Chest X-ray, PA view. Patient: 54 years old, sex F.
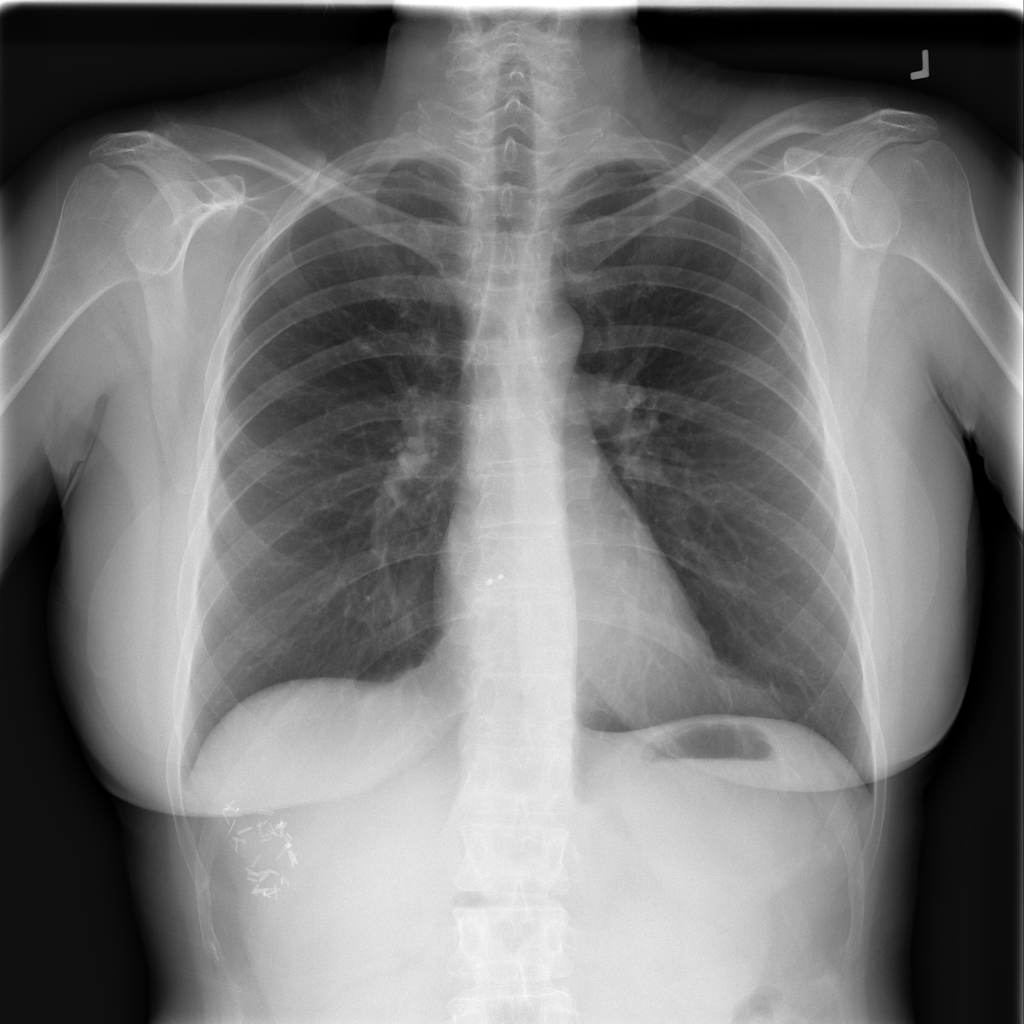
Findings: No Finding